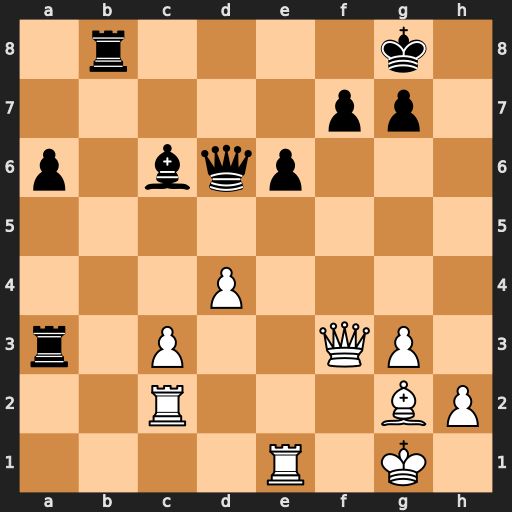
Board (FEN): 1r4k1/5pp1/p1bqp3/8/3P4/r1P2QP1/2R3BP/4R1K1
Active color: w
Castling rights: -
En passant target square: -
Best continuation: Qxc6 Qxc6 Bxc6